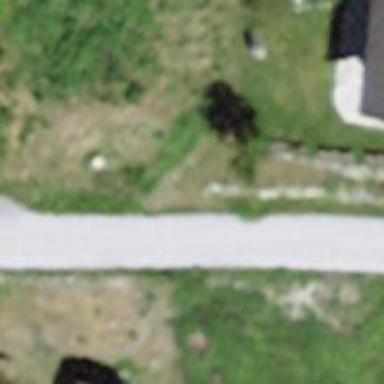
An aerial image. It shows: Set of steps on the road.